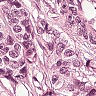
Metastatic tissue present: yes